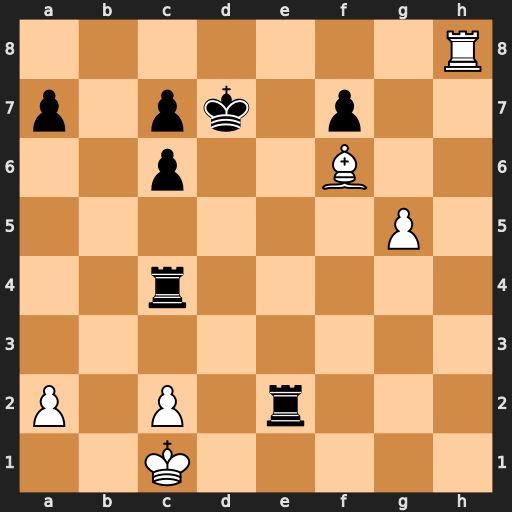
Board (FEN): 7R/p1pk1p2/2p2B2/6P1/2r5/8/P1P1r3/2K5
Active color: w
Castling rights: -
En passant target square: -
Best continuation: Rd8+ Ke6 Re8+ Kf5 Rxe2